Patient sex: M
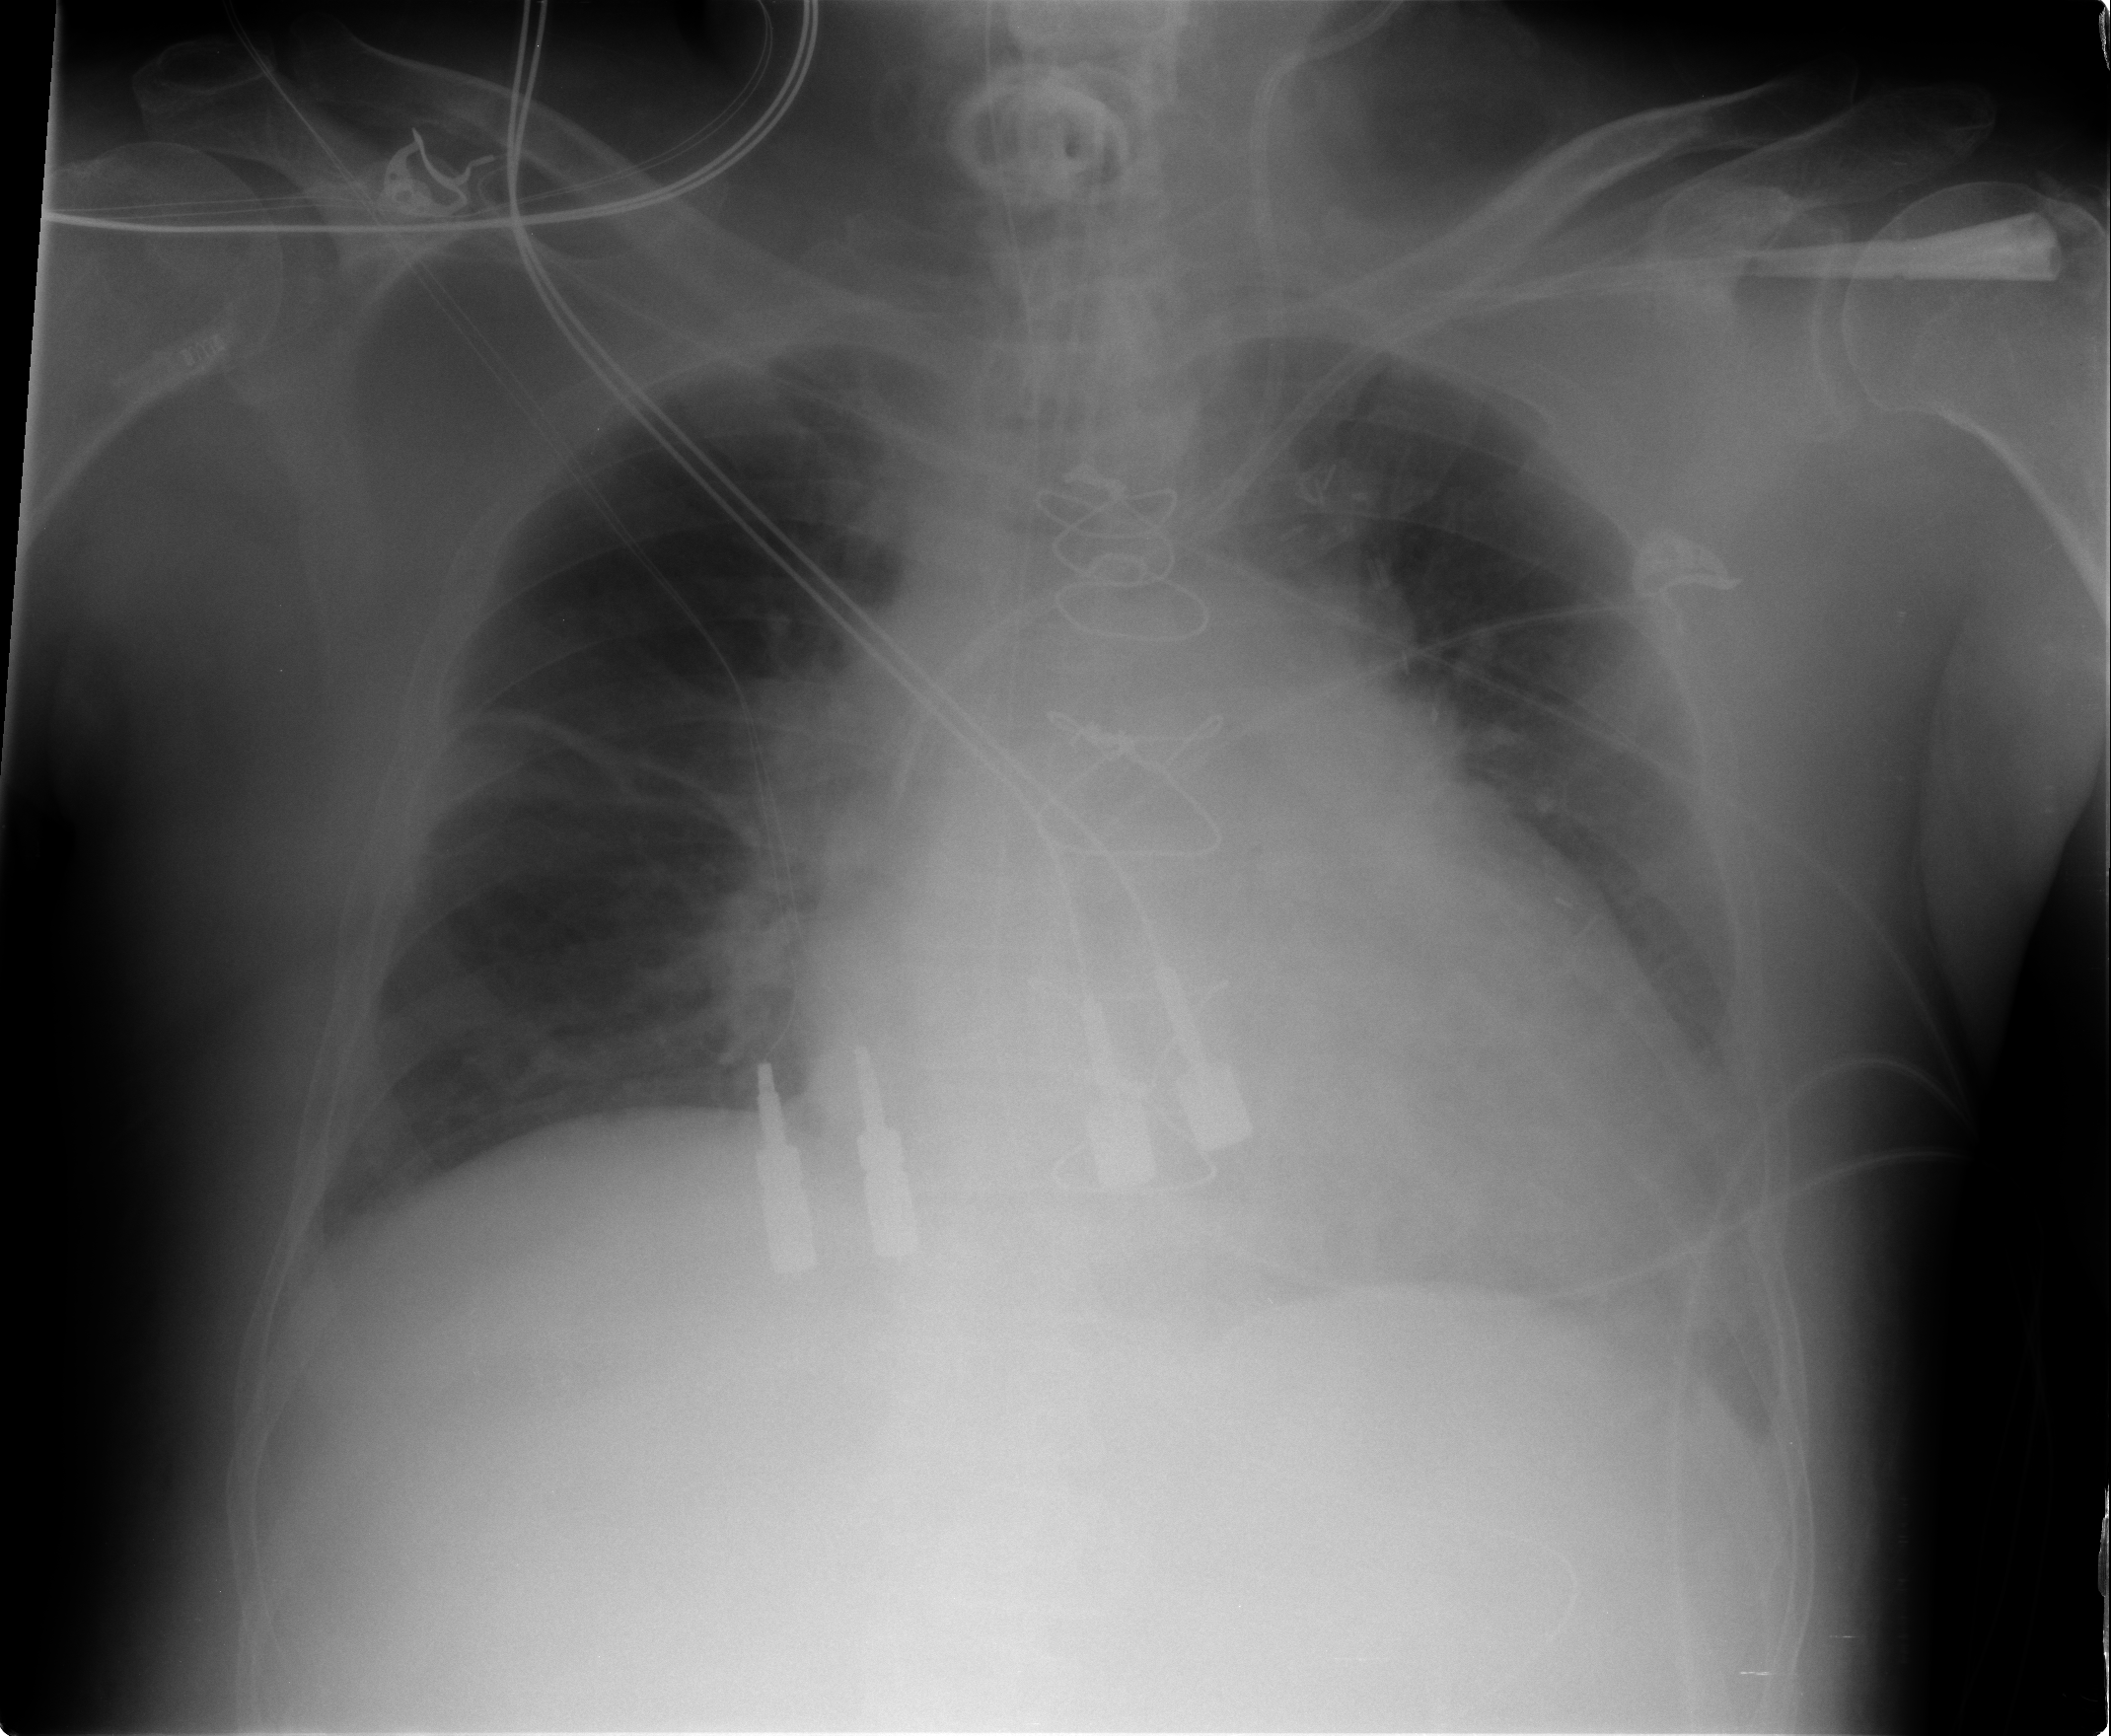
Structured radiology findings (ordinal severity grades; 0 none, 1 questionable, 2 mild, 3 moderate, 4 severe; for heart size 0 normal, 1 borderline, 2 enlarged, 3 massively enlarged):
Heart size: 2
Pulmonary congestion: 1
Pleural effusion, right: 1
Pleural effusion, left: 1
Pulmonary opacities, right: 0
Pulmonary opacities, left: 0
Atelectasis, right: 2
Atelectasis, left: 2